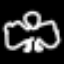
Label: angel